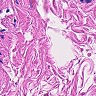
Metastatic tissue present: no